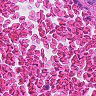
Metastatic tissue present: no